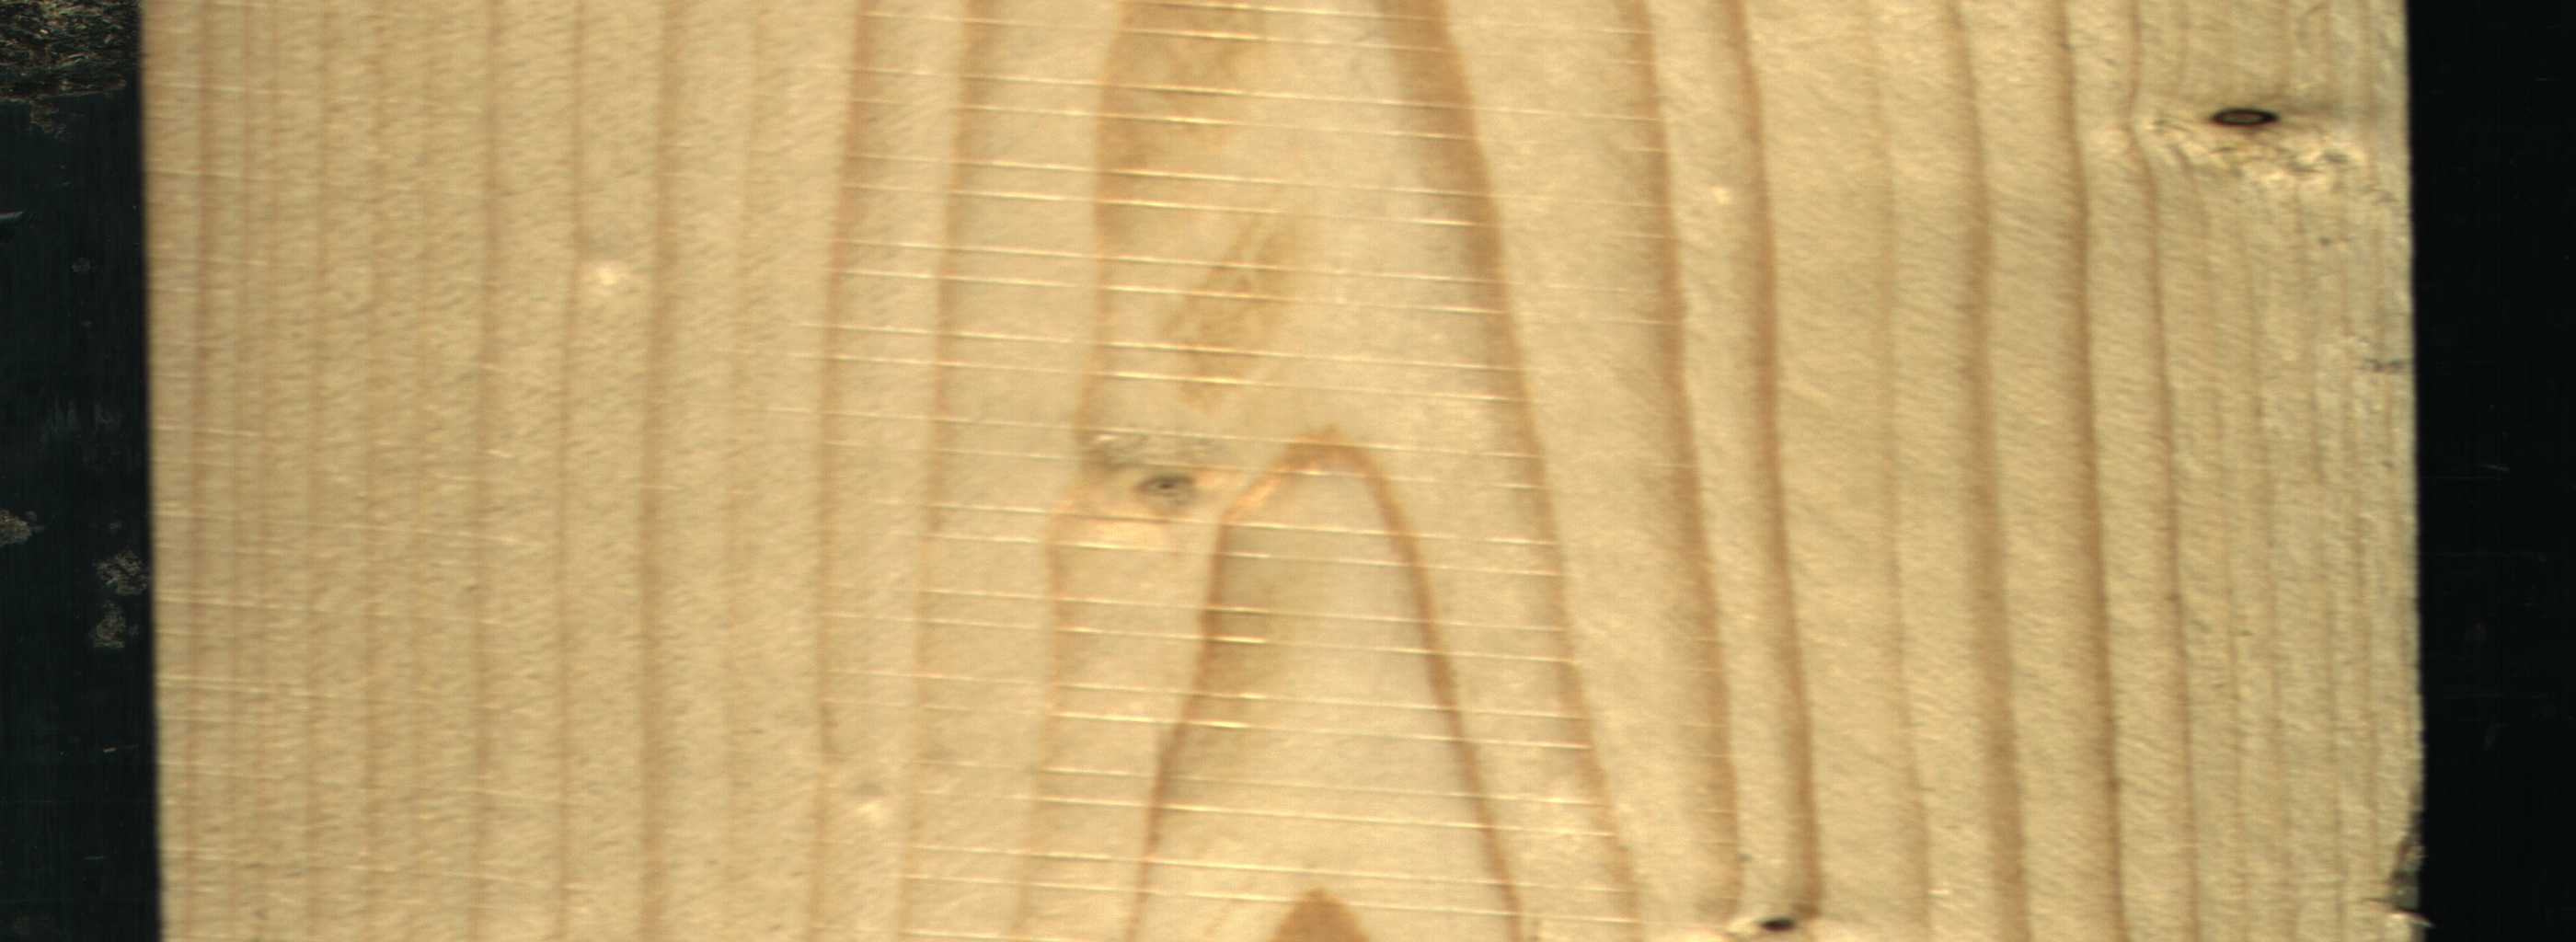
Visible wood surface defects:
Dead_Knot
Live_Knot